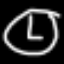
Label: clock